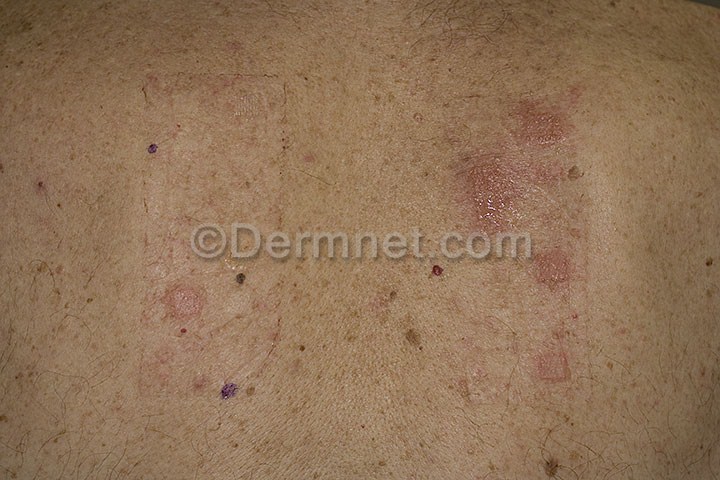
Disease: Poison Ivy Photos and other Contact Dermatitis